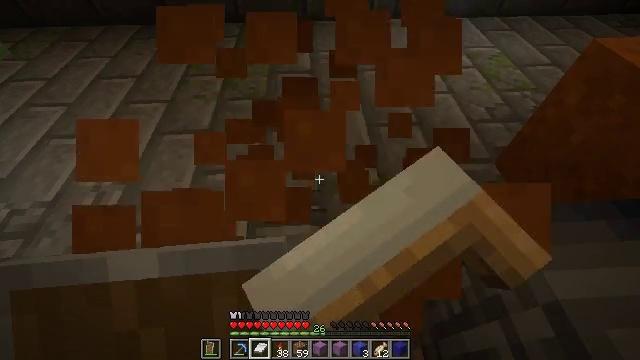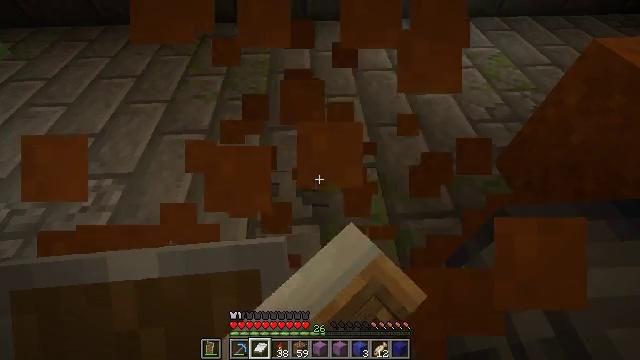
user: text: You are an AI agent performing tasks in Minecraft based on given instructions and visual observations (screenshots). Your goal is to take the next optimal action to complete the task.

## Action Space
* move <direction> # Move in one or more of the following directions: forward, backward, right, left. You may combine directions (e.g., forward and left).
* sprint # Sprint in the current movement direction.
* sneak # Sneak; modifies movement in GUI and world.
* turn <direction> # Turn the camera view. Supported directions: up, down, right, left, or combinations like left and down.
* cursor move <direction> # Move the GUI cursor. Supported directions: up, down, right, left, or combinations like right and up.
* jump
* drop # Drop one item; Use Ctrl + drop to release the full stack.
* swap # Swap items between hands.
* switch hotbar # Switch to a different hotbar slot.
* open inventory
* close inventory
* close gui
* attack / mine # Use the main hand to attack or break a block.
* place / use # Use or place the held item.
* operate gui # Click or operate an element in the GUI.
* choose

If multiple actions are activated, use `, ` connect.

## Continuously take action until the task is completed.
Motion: motion action
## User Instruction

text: Remove red sand to use for crafting or building.
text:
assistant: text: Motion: attack / mine
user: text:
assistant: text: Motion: attack / mine